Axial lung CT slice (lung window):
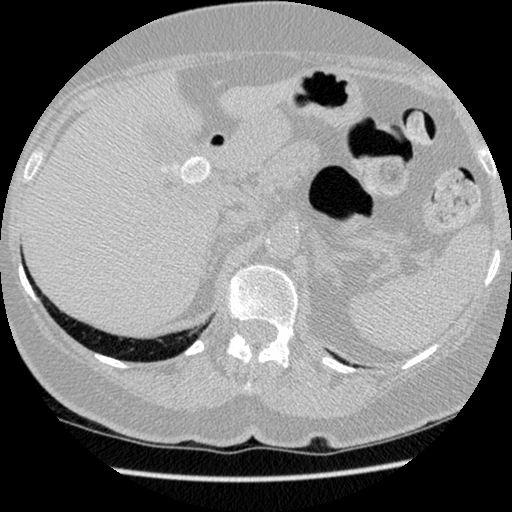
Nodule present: no